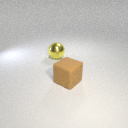
large yellow metal sphere to the left of large brown rubber cube